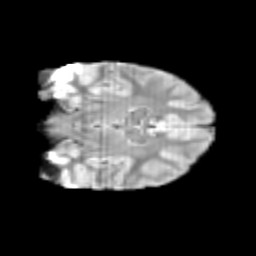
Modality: T2w
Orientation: coronal
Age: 10
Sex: male
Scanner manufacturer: siemens
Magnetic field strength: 3 T
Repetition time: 3.8 s
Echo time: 0.07 s